Question: I've constructed some SVG text using D3, but for some reason it's quite low quality. This is in Chrome on OSX.
This is the code:
'''
.hover-text {
stroke: black;
}
var tipHeadText = hoverLineGroup.append('text')
.attr("class", "hover-text")
.attr("text-anchor", "middle")
.attr('font-size', '10px')
.attr('y', -45).text("Last data point:")
'''
This is how it renders, looking quite fuzzy:

Is there anything I can do to make it crisper? Or would I be better off using HTML?
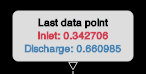
Answer: It looks like you're setting the stroke to black? Stroke represents the outer border of the text where fill sets the inner color. Consider using fill instead and setting stroke to none:
'''
.fuzzy {
stroke: black;
}
.crisp {
fill: black;
font-weight: bold;
}
<svg xmlns="http://www.w3.org/2000/svg" version="1.1">
<text class="fuzzy" font-size="10px" x="0" y="15" fill="red">I love SVG</text>
</svg>
<svg xmlns="http://www.w3.org/2000/svg" version="1.1">
<text class="crisp" font-size="10px" x="0" y="15" fill="red">I love SVG</text>
</svg>
'''
jsFiddle: <URL>
Here's a nice reference on svg text: <URL>
If this is off the mark, then perhaps a jsFiddle of your own demonstrating the problem would help narrow in on the issue?